Question: Why does the compare files in Eclipse show difference between an identical line that starts and/or stops with white spaces?
Why would anyone ever want this "feature" anyway, all lines become marked as different. Must be a bug.
I know I can use the ignore white spaces setting, but then it ignores the differens in block indentation as well and I don't want that.

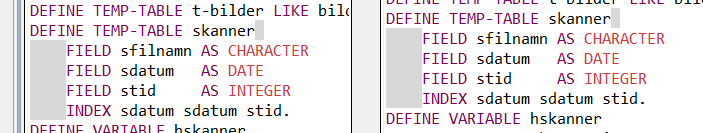
Answer: Forgot to answer this one.
It was an extra carriage return on one side (PC newline, and the other had Mac/*nix), that would make it ignore the "ignore whitespace" setting for those lines.